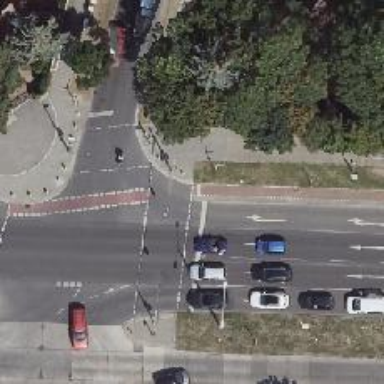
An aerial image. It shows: Road with traffic signals.